Interaction volume radius: 5 \u00c5
Interaction volume height: 15 \u00c5
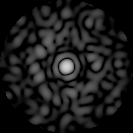
Disorder parameter: 0.8307